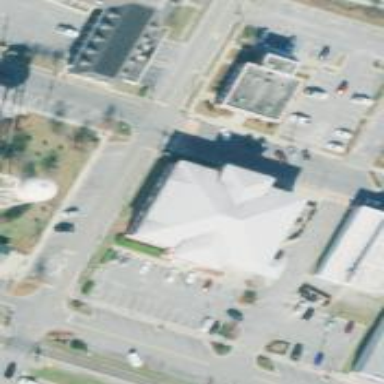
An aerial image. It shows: Building that serves as post office.